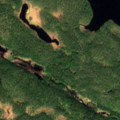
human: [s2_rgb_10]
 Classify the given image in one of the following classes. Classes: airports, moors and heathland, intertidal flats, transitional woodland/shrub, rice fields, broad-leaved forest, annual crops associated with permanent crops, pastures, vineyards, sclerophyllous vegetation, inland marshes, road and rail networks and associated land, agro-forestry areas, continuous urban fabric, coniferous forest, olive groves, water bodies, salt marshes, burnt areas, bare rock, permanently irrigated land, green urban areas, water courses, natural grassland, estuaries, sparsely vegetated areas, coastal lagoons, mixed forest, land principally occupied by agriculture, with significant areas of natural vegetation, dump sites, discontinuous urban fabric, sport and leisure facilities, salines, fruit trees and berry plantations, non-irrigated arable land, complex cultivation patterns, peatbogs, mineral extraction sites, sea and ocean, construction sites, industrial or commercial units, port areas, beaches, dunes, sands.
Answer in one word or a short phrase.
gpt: coniferous forest, water bodies